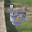
Label: 6